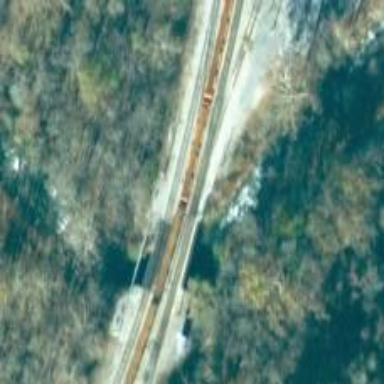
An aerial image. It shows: Bridge over railway line.